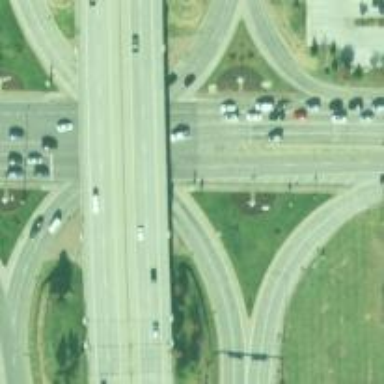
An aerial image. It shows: Trunk link highway.